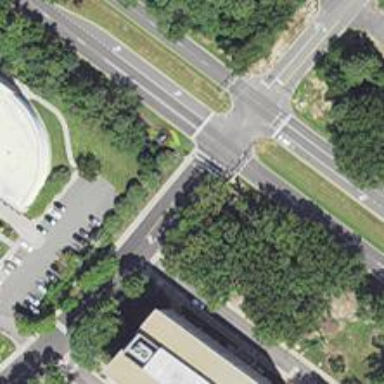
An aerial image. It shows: Marked crossing on footway.